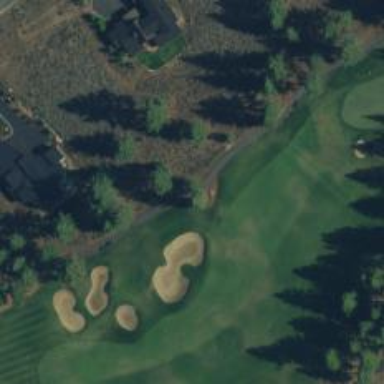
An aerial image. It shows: Path designated for golf carts.